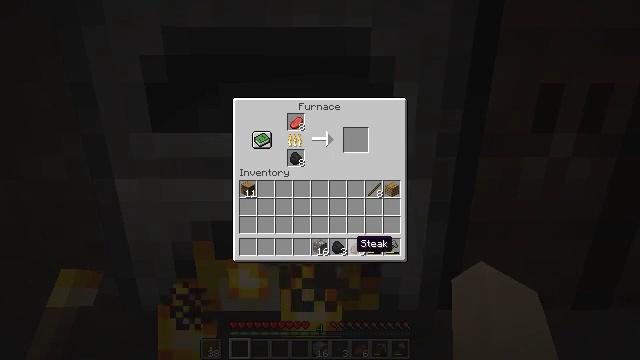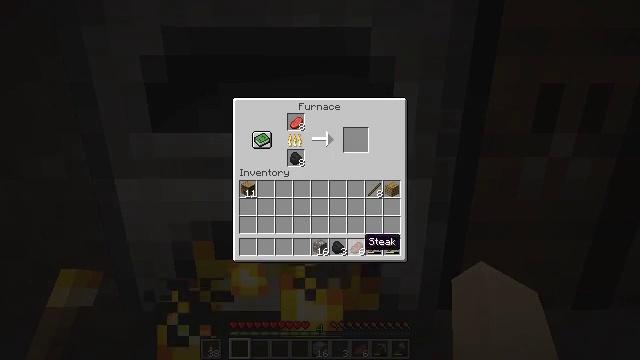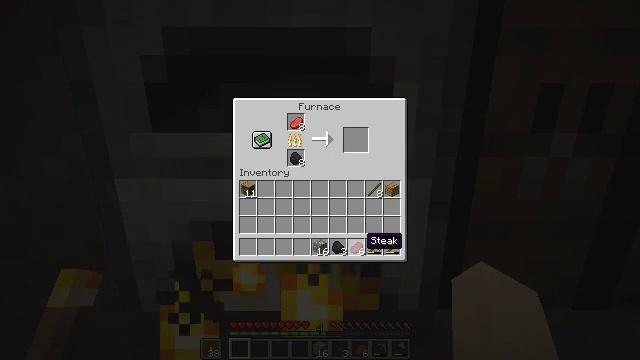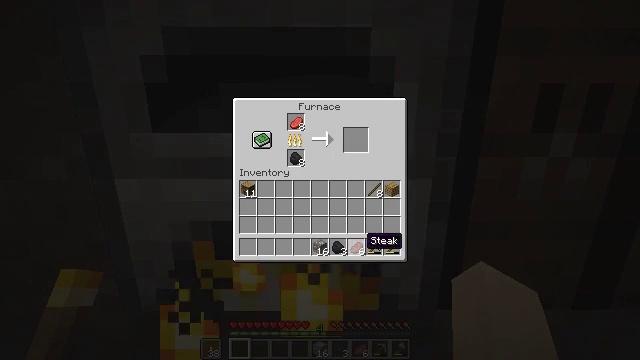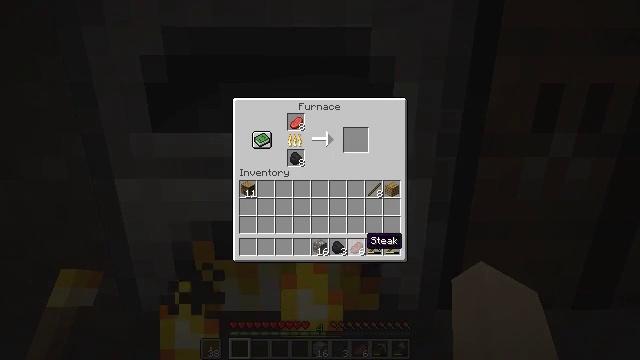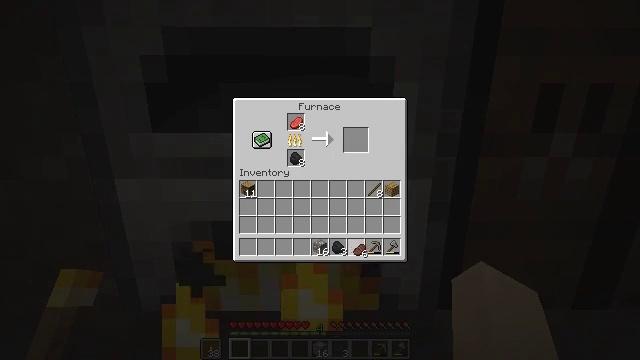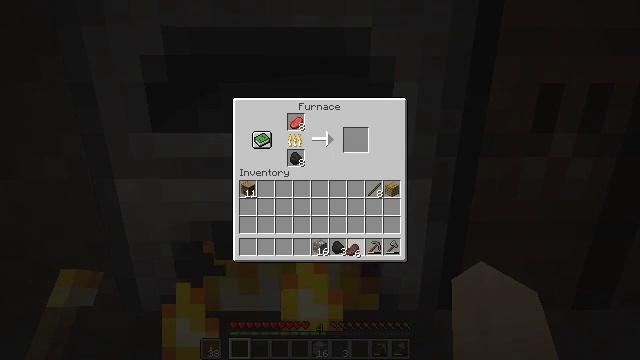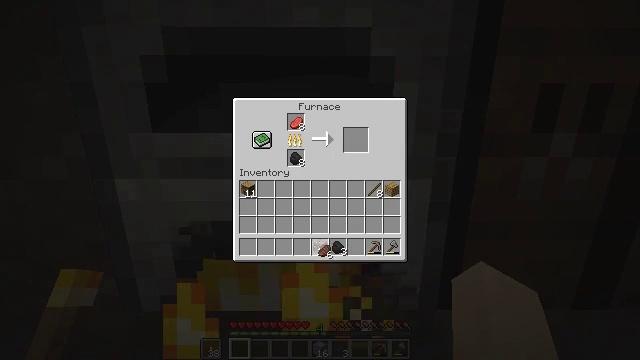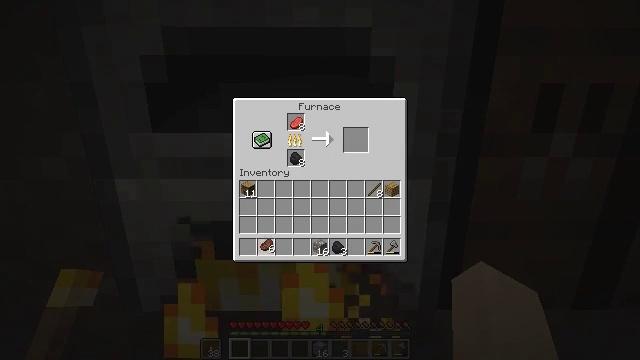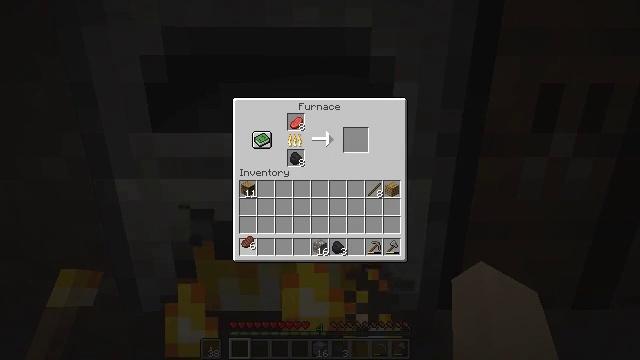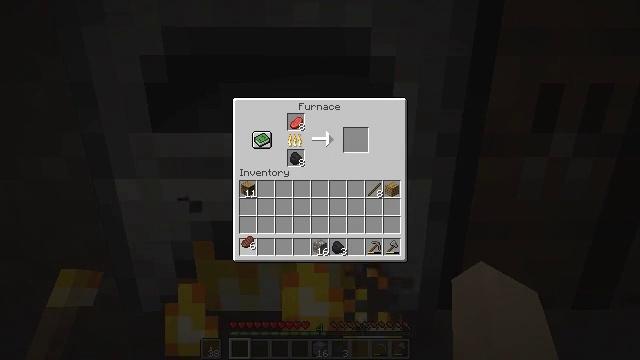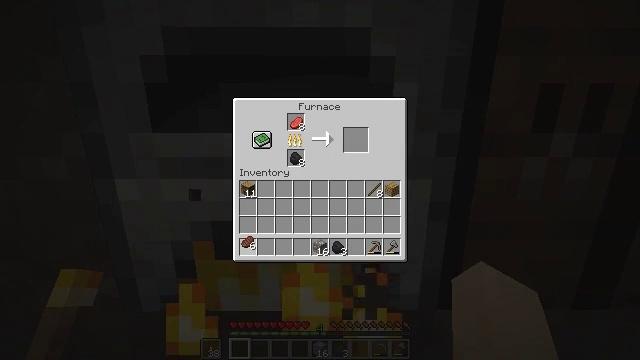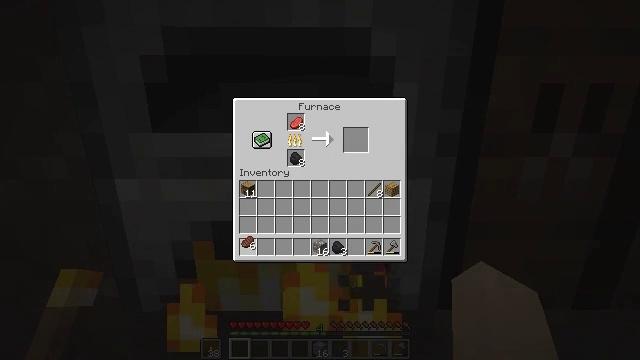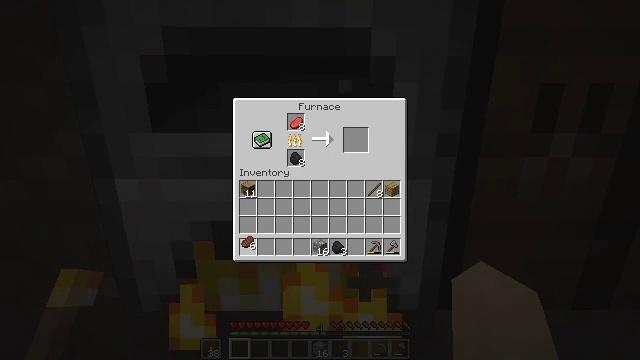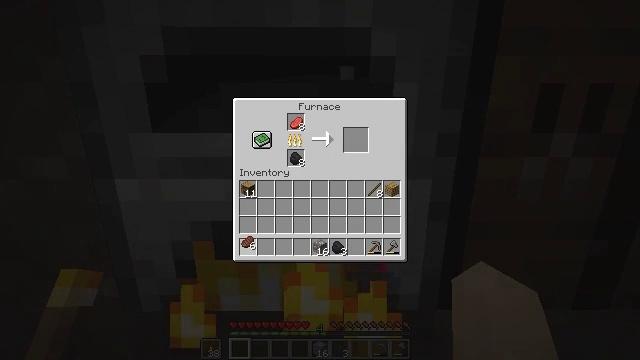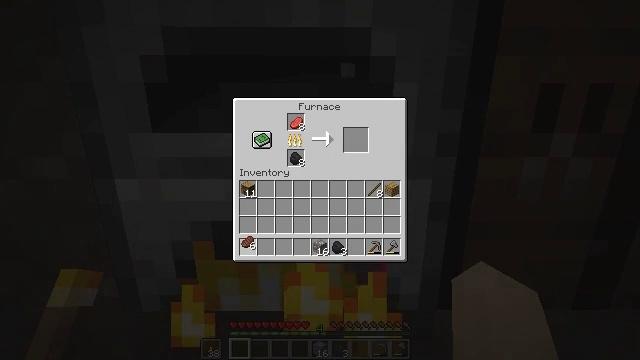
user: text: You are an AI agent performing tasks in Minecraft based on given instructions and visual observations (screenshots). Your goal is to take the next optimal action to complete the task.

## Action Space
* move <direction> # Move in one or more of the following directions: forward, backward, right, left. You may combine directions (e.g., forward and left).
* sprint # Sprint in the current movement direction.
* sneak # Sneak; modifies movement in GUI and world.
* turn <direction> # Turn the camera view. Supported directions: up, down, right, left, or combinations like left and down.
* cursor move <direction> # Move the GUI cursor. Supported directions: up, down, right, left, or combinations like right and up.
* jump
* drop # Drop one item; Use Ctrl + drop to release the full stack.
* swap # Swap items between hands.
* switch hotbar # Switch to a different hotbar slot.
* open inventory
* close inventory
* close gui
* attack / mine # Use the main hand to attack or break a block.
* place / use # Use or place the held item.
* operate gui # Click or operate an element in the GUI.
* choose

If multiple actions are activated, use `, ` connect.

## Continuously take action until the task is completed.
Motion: motion action
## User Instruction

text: Heat raw beef in the furnace to cook it.
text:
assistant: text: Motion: cursor move right
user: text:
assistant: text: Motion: no_op
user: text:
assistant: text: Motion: no_op
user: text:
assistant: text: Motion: no_op
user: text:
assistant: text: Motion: operate gui
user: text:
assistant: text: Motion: operate gui
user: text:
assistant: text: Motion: cursor move left
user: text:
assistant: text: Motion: cursor move left
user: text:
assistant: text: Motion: cursor move left
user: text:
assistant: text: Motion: no_op
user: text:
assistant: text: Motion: no_op
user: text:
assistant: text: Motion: no_op
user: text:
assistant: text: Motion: operate gui
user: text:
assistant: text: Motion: operate gui
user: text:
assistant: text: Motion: operate gui
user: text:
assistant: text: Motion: no_op
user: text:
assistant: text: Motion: no_op
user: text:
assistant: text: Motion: no_op
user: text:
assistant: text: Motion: no_op
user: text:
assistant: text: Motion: cursor move up
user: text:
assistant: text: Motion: cursor move right and up
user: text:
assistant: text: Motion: cursor move right and up
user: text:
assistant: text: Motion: cursor move right and up
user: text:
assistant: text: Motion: no_op
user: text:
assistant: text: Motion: no_op
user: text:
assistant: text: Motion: no_op
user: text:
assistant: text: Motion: no_op
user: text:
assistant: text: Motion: no_op
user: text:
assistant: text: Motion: no_op
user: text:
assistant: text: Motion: no_op